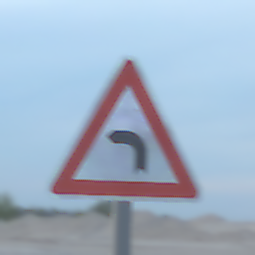
Verkehrszeichen: KurveLinks
Umgebung: Outdoor, Beach
Tageszeit: SunriseSunset
Wetter: PartlyCloudy
Licht: Natural
Jahreszeit: NotSpecified
Kontrast: LowContrast